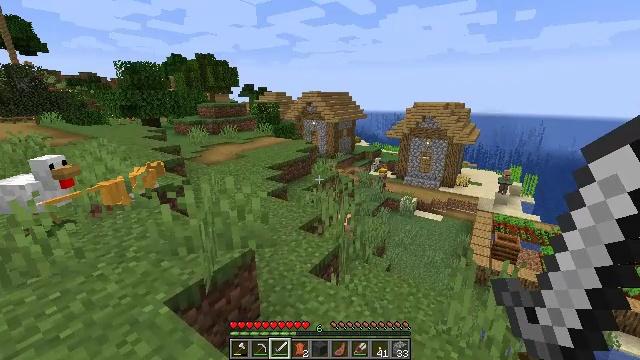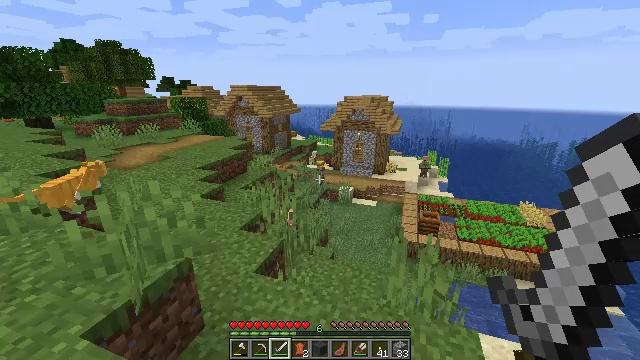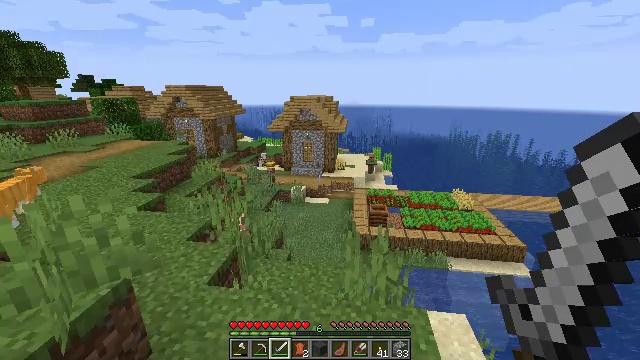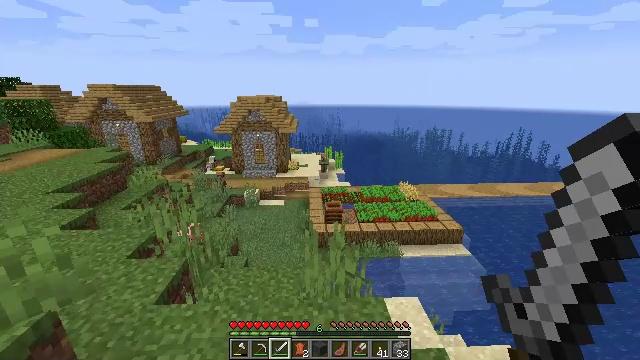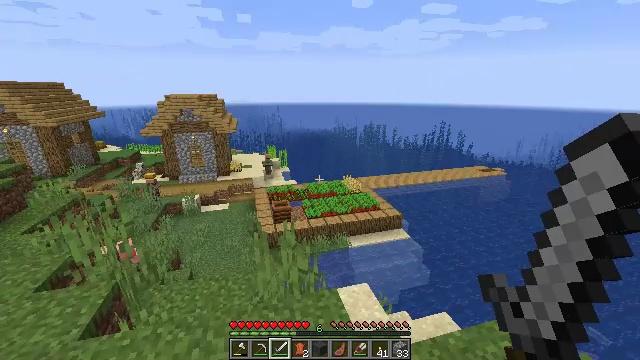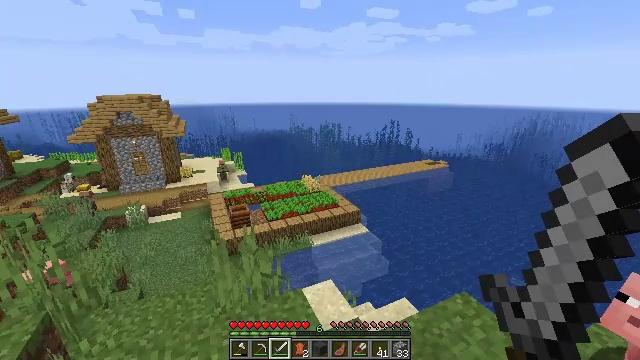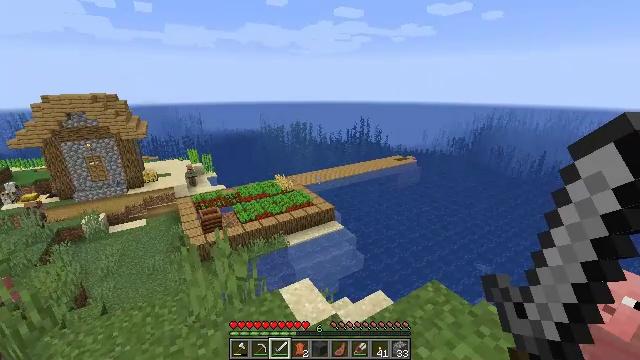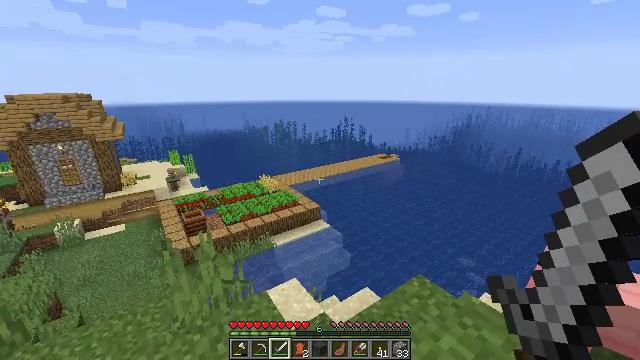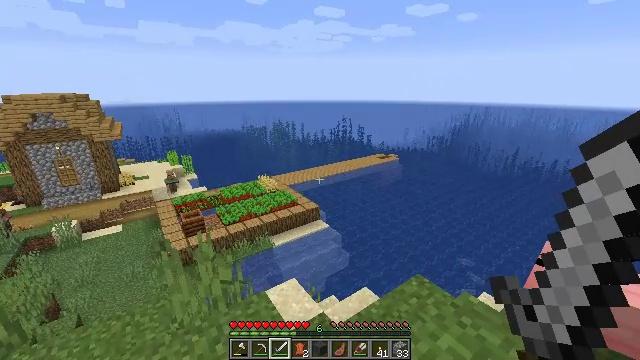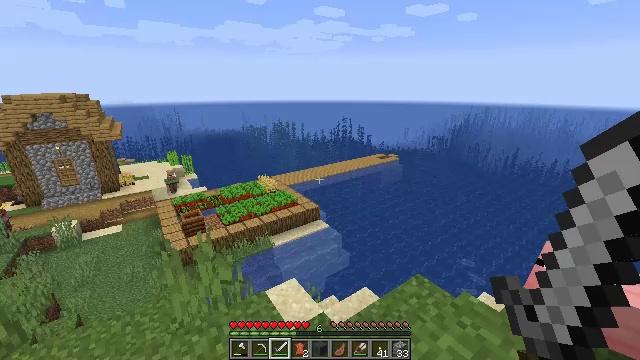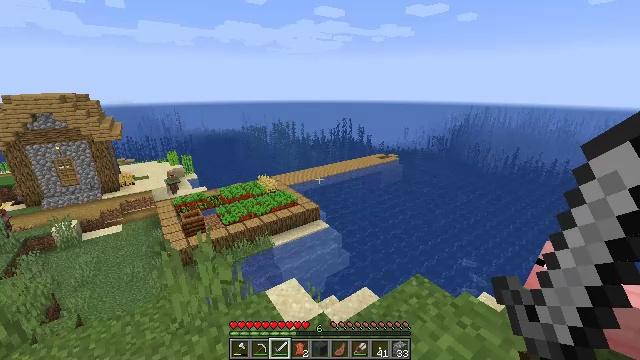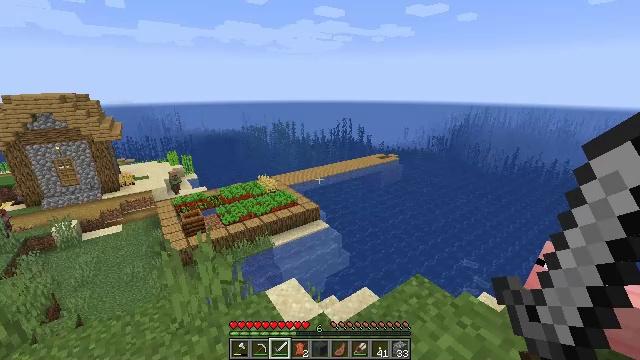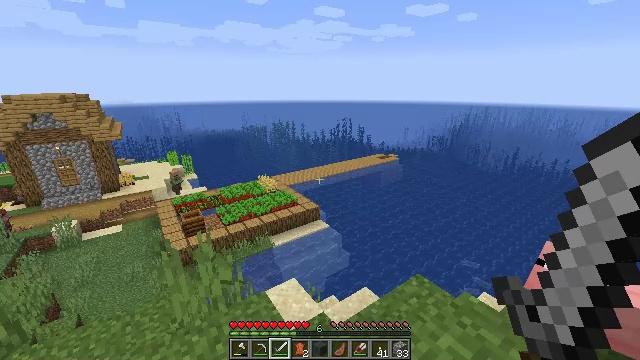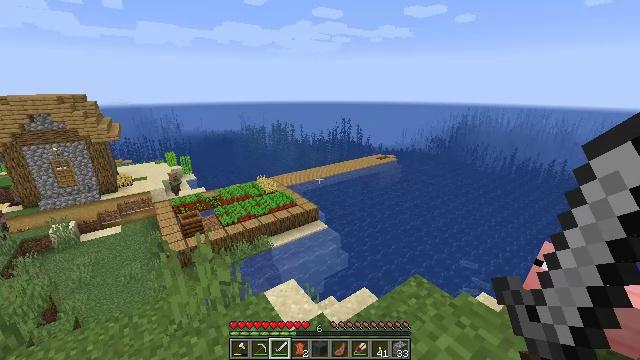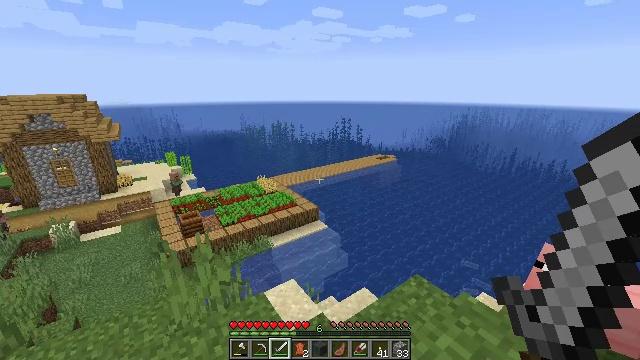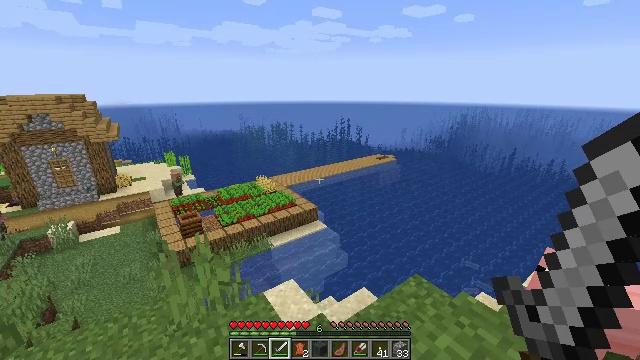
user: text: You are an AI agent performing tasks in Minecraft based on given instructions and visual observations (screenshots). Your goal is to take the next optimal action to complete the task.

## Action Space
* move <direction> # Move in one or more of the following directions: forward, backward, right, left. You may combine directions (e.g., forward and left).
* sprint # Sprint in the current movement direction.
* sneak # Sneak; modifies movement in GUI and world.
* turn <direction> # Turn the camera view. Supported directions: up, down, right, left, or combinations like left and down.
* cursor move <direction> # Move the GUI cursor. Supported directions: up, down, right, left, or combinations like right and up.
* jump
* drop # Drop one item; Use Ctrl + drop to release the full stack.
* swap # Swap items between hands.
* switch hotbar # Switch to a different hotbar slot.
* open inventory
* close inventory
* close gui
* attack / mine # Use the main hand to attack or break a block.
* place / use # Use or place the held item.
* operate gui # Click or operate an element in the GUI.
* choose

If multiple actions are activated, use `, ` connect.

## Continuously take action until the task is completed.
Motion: motion action
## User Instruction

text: Gather beetroots by breaking the plants.
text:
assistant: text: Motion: turn right and down
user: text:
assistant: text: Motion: turn right
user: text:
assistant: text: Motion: turn right
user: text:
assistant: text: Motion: turn right
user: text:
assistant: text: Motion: turn right
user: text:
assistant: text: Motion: turn right
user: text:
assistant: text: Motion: turn right
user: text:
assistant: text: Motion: no_op
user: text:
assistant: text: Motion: no_op
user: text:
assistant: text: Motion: no_op
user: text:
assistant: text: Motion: no_op
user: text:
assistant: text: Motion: no_op
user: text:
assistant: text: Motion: no_op
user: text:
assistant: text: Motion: no_op
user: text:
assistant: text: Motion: no_op
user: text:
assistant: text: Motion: no_op
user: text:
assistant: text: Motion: no_op
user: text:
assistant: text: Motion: no_op
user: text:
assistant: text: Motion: no_op
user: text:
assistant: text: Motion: no_op
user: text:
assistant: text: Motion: no_op
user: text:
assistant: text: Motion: no_op
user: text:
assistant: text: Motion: no_op
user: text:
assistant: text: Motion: no_op
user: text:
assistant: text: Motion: turn left
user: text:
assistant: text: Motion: turn left
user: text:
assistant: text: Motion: turn left
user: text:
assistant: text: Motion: turn left
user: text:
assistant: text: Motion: turn left
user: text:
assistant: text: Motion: turn left